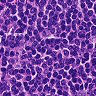
Metastatic tissue present: no